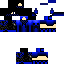
A male skeleton skin with dark skin, wearing blonde helmet dressed in a blue armor chest and blue pants, featuring a closed mouth.